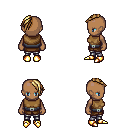
a pixel art fantasy rpg character, female body template, human, dark skin, leather chest armor, metal pants, blonde long mohawk hairstyle, gold boots, four views (front, back, left, right), 2x2 character sprite sheet, small pixel art, hard edges, no anti-aliasing